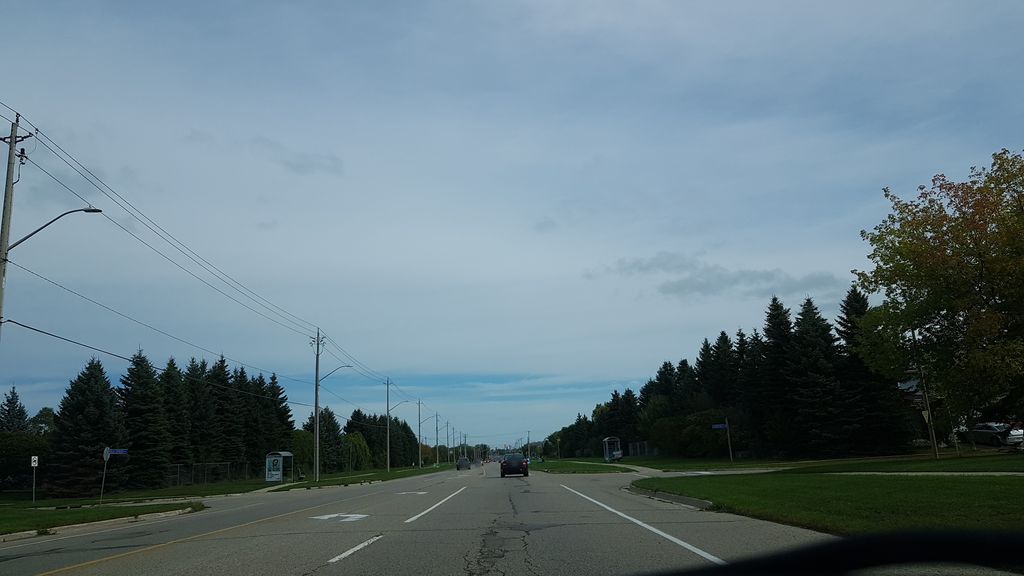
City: kitchener-waterloo